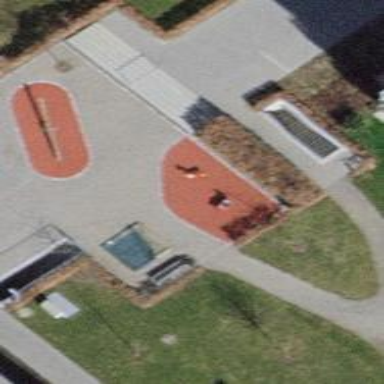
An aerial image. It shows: Playground with springy equipment.